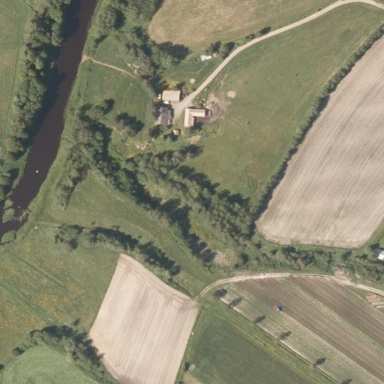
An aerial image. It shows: Farmyard area.